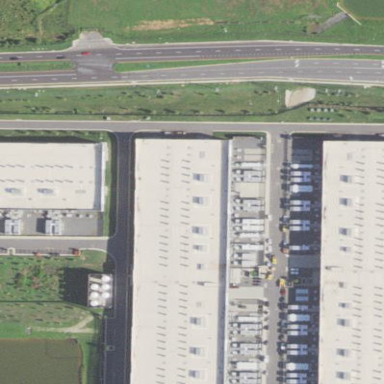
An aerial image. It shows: Data center building.